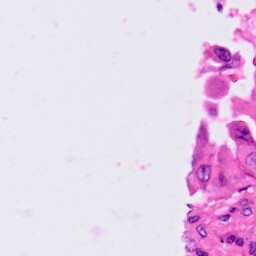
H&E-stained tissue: Lung